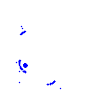
Particle: pion